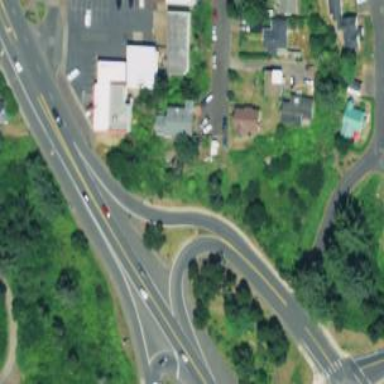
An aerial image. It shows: Trunk link highway.